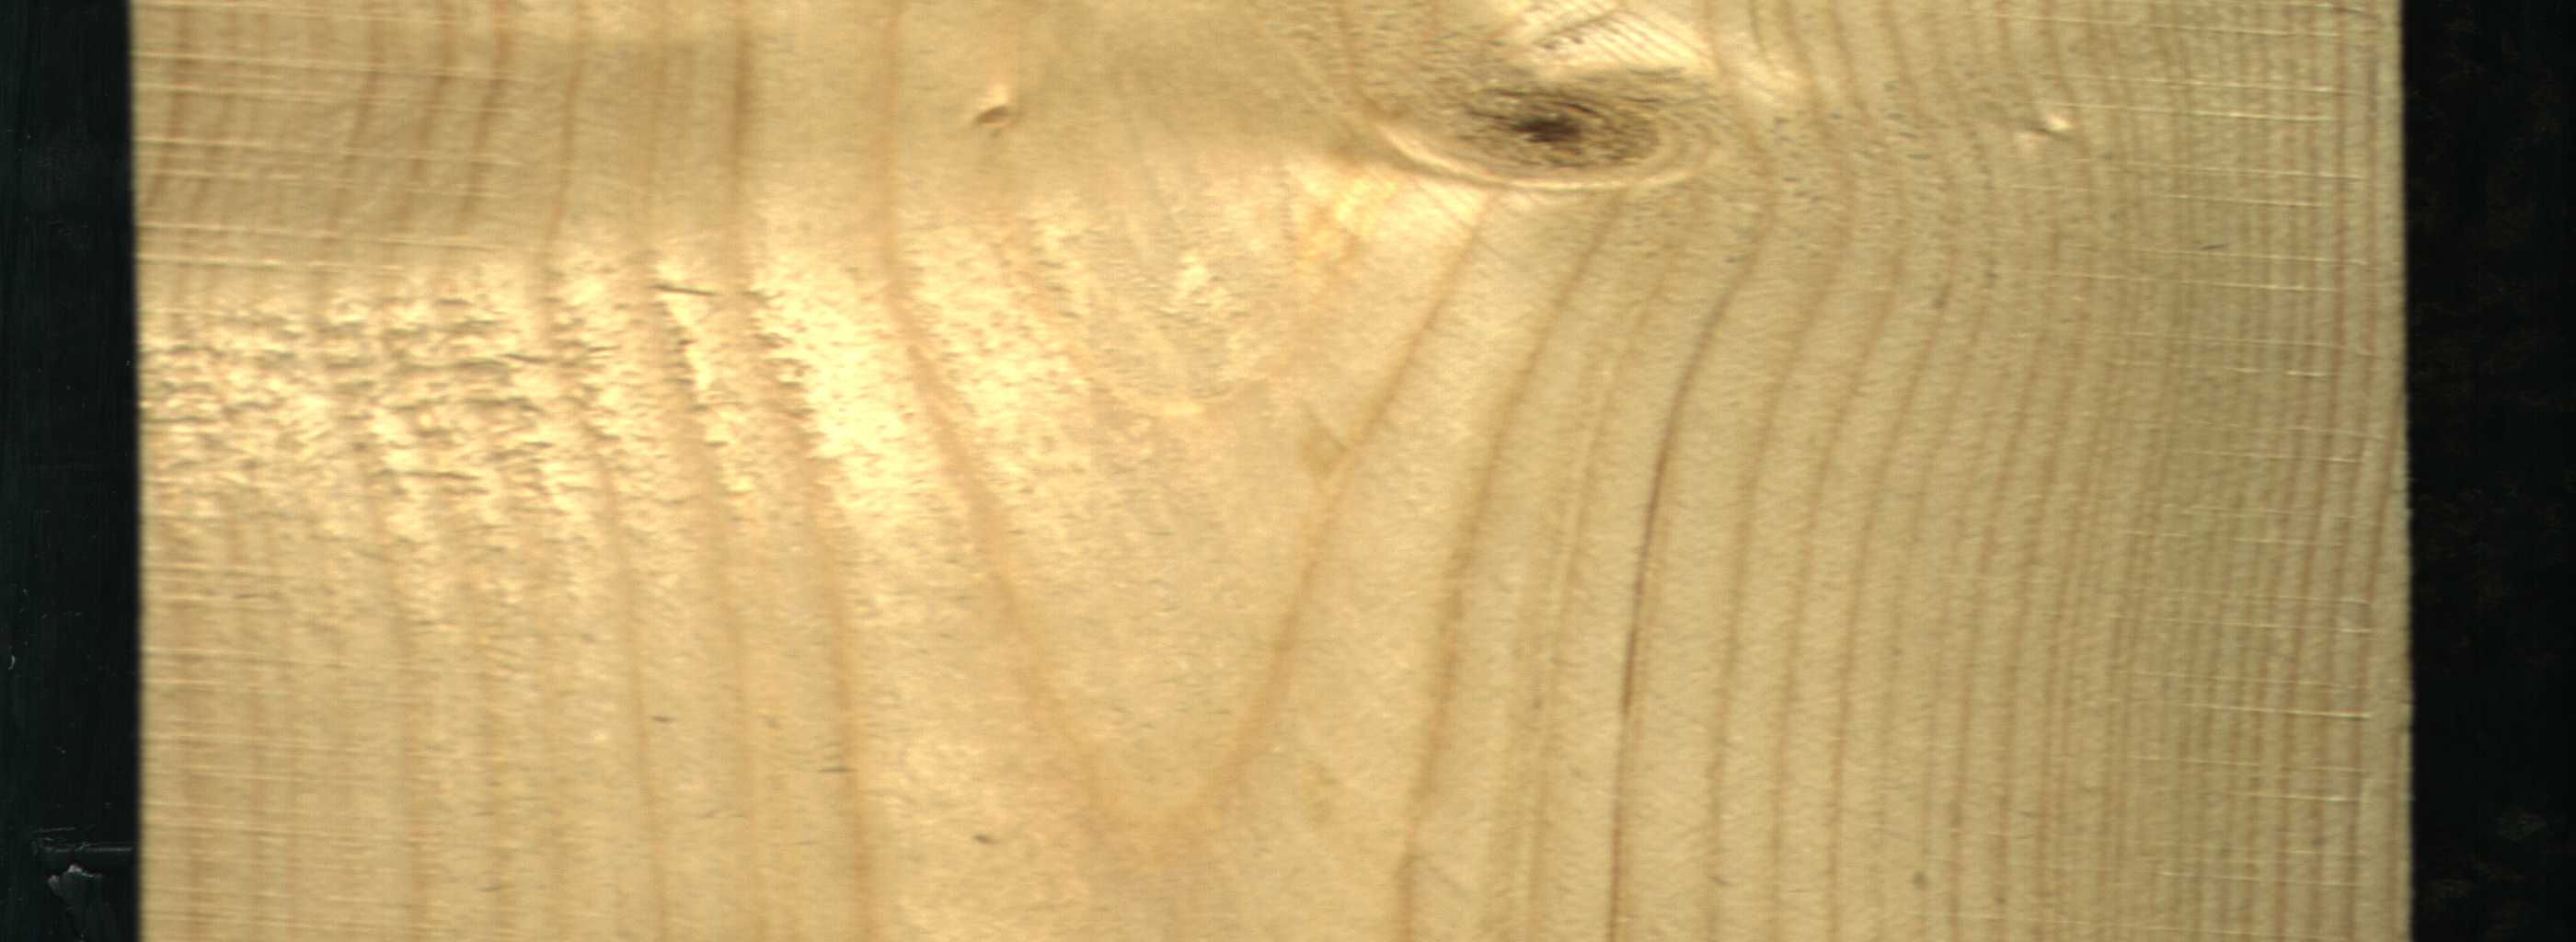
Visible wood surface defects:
Live_Knot